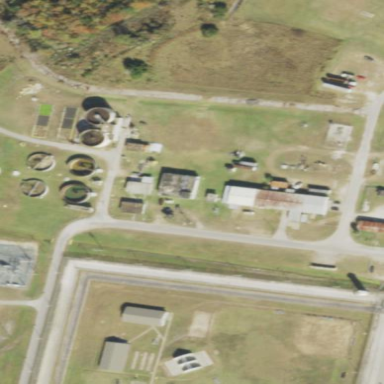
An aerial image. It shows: View of wastewater plant.